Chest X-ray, AP view. Patient: 52 years old, sex M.
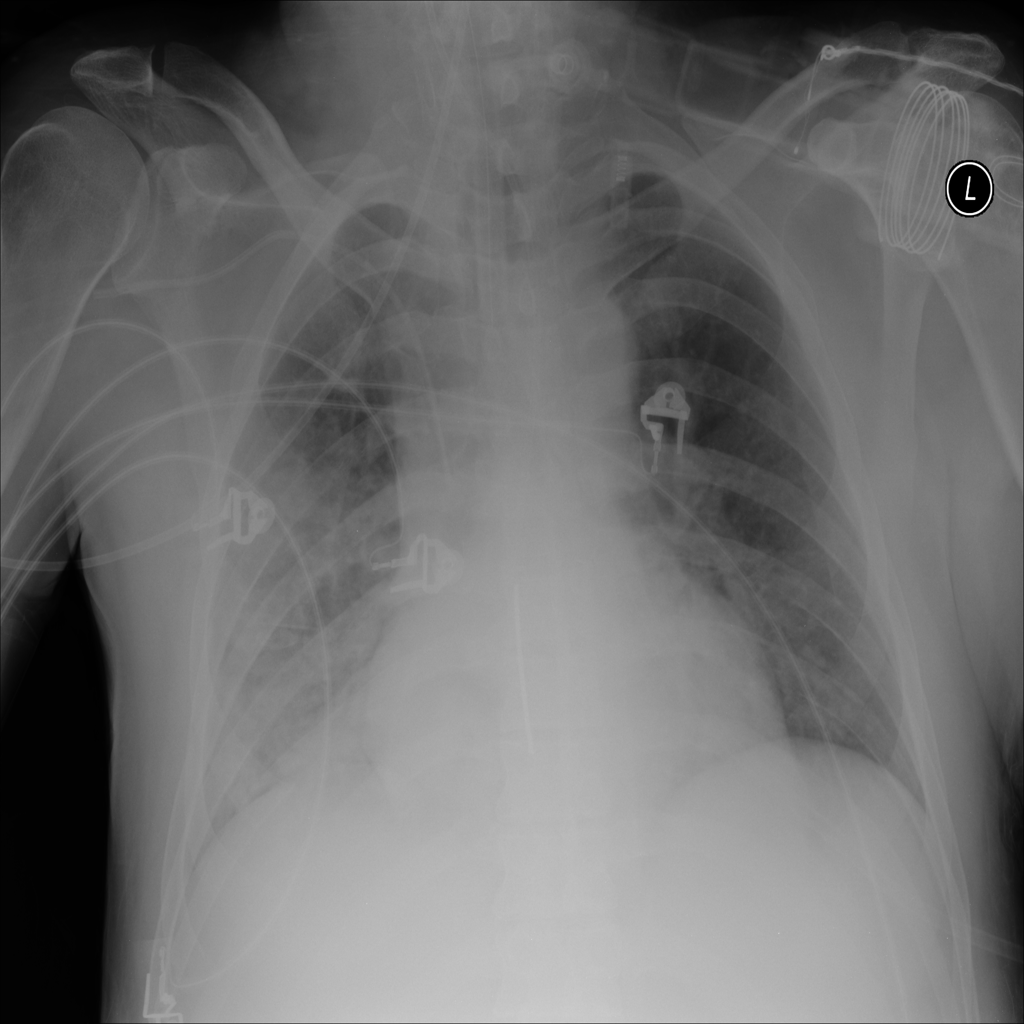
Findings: Infiltration